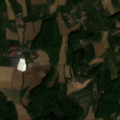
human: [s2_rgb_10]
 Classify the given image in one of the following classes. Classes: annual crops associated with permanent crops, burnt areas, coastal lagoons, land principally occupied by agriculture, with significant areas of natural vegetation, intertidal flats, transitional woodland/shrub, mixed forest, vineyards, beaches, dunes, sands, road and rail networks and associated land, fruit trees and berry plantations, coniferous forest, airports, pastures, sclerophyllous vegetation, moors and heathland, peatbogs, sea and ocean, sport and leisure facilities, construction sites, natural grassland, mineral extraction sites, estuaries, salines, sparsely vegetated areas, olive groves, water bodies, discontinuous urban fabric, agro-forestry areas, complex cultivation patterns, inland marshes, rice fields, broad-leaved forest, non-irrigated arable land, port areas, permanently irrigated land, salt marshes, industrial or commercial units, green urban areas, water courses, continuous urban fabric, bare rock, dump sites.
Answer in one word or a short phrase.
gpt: non-irrigated arable land, complex cultivation patterns, land principally occupied by agriculture, with significant areas of natural vegetation, broad-leaved forest